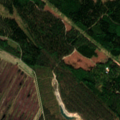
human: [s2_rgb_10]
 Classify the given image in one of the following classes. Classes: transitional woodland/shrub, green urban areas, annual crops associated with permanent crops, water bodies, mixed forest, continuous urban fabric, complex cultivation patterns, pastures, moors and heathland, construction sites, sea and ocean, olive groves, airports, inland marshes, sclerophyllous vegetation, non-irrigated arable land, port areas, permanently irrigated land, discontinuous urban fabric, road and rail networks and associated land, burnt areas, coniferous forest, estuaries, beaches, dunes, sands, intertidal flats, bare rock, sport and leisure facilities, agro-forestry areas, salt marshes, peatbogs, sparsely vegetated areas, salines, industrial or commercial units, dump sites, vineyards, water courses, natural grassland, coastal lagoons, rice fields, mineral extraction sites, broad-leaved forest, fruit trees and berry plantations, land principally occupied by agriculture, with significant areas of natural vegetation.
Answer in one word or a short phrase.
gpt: coniferous forest, transitional woodland/shrub, peatbogs